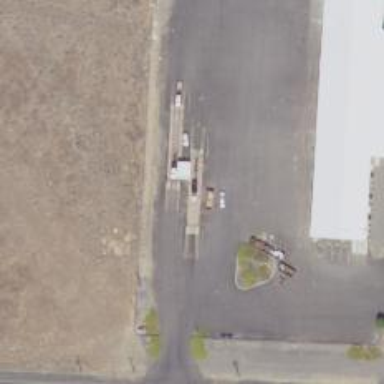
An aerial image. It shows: Weighbridge facility.